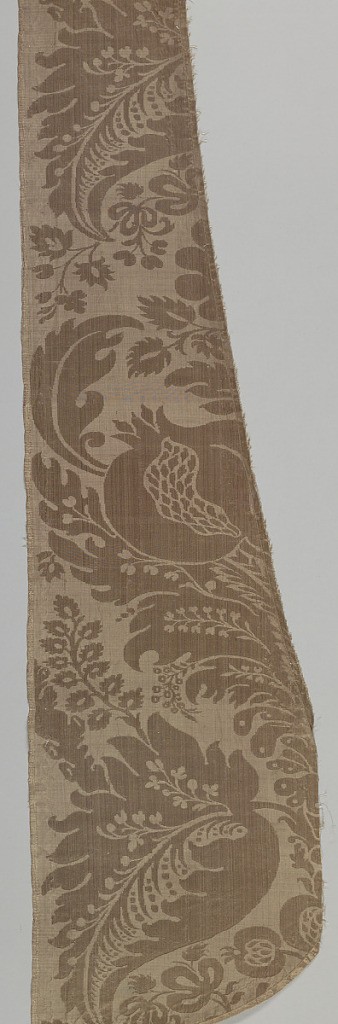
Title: Fragments
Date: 19th century
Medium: silk Technique: damask
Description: Fragments of a chasuble made from tan and blue damask with a baroque-style pattern.